Question: I've a query that lists up the work schedules for all days in a week and time with half hour increments.
'''
SELECT ID,
CallCenterScheduleID As WorkScheduleID,
C.DayOfWeekID,
C.TimeOfDayID,
T.DisplayValue TimeDisplayName,
W.DayOfWeekName WeekDisplayName
FROM tblCallCenterCapacityDetail C
INNER JOIN tblWeekDay W
ON C.DayOfWeekID = W.DayOfWeekID
INNER JOIN tblTimeOfDay T
ON C.TimeOfDayID = T.TimeOfDayID
WHERE CallCenterScheduleID = 75
ORDER BY
CASE
WHEN C.DayOfWeekID = 6 AND T.DisplayValue = '2:30 PM' THEN 0
ELSE 1
END ASC
'''
Above query presents this result

Required:
1. WeekDisplayName has 48 records for each day, like you see for Wednesday, you see first 19 records first, and rest of records appear at the end of result. I need to place all 48 records of a day together, and then 48 records for each succeeding day later on.
2. After Wednesday, Thursday's first record has time 12:00AM, I need to show the same time as it was selected for Wednesay. As you can see, Wednesday first record shown has time on 2:30 PM, but Row # 20 which relates to Thursday shows 12:00AM first. I need to show time of 2:30PM for each of day in week.
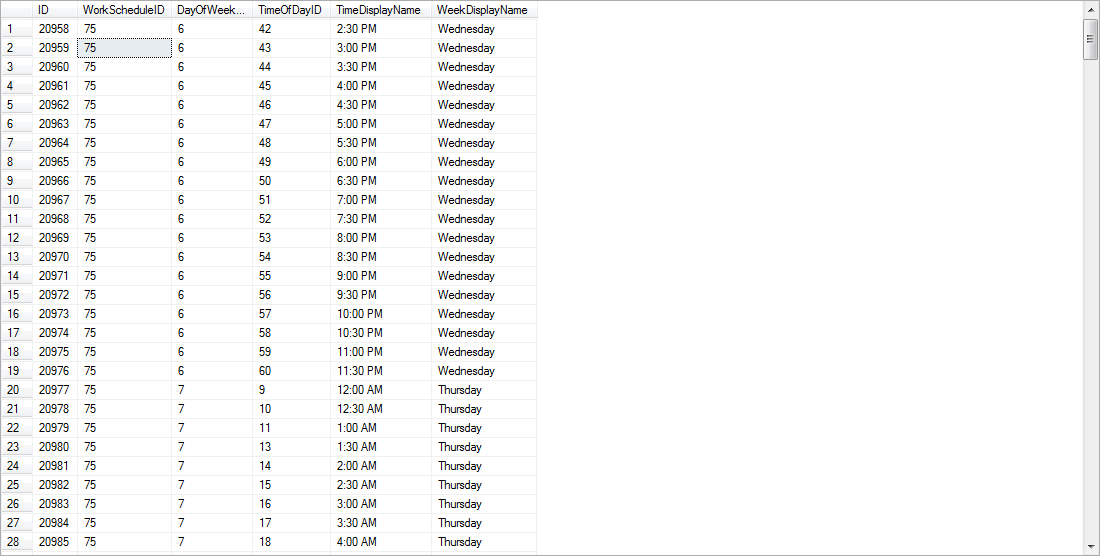
Answer: Possible solution to above problem is to partition the records based on Time, and then ordering based on preferred day's value.
Following query does the trick.
'''
SELECT ID,
CallCenterScheduleID,
C.DayOfWeekID,
C.TimeOfDayID,
T.DisplayValue TimeDisplayName,
W.DayOfWeekName WeekDisplayName,
row_number()
OVER(
partition by C.DayOfWeekID
ORDER BY
CASE
WHEN
T.DisplayValue = '2:30 PM'
THEN 0
ELSE 1
END ASC
) AS ROWNUM
FROM tblCallCenterCapacityDetail C
INNER JOIN tblWeekDay W
ON C.DayOfWeekID = W.DayOfWeekID
INNER JOIN tblTimeOfDay T
ON C.TimeOfDayID = T.TimeOfDayID
WHERE CallCenterScheduleID = 75
ORDER BY
CASE
WHEN
C.DayOfWeekID = 1
THEN 0
ELSE 1
END ASC
'''
As each day had 48 records, so records for each day are grouped together and setting 2:30PM for each day as first record.